Field crop: tomato
Growth stage: 2
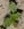
Species: solanum